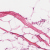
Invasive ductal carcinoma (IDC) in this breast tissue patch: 0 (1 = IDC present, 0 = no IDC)